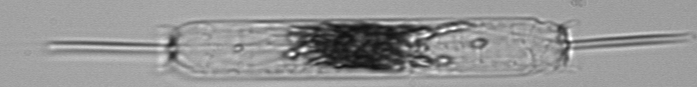
Label: Ditylum_brightwellii